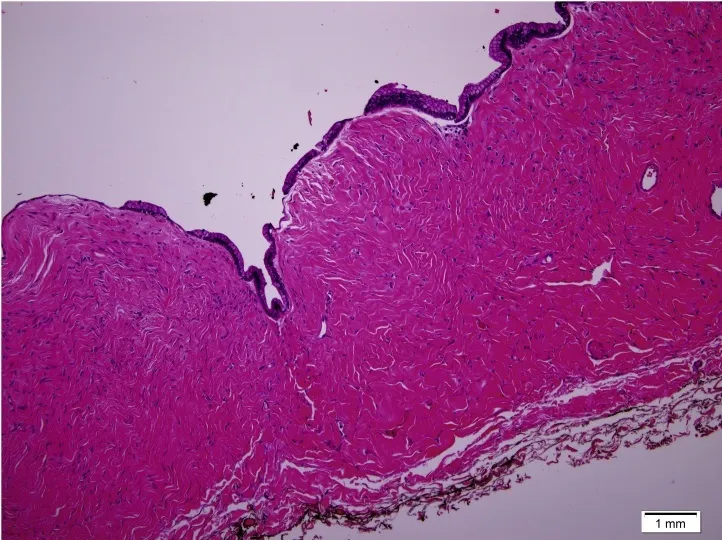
Histopathological examination showing a single layer of columnar non-ciliated epithelial cells, with basal nuclei and abundant intracellular pale mucinous fluid.
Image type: pathology (h&e)